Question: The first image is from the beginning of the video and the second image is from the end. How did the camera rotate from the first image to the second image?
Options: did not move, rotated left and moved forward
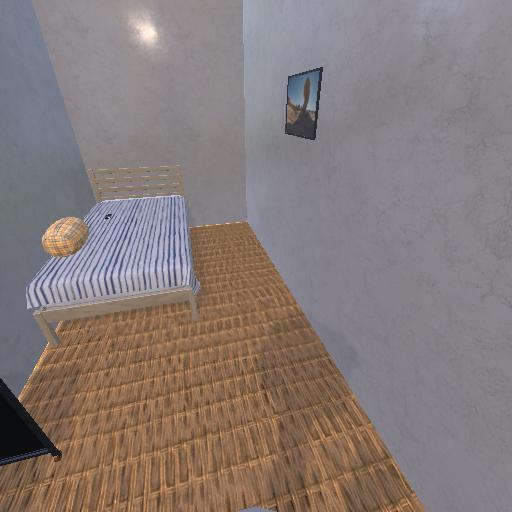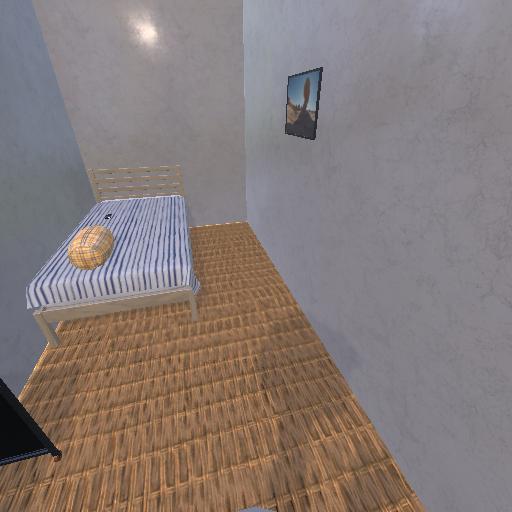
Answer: did not move